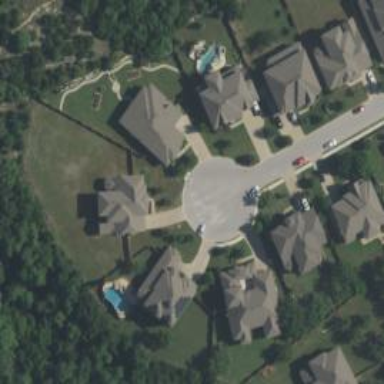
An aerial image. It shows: Residential road within gated community. The road surface is asphalt.